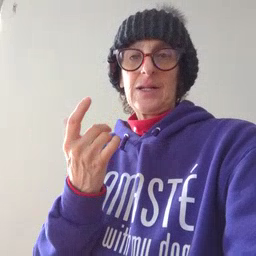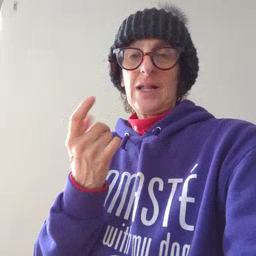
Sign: finger